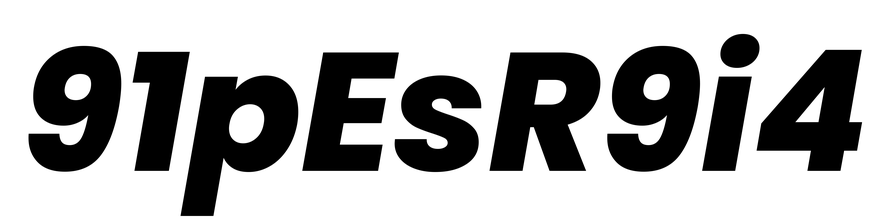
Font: Poppins-ExtraBoldItalic